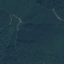
Land use / land cover class: Forest